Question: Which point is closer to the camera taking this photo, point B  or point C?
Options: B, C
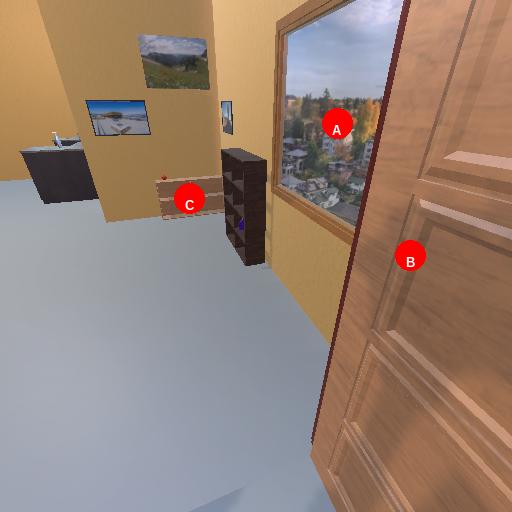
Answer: B